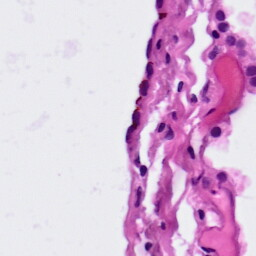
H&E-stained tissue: Lung